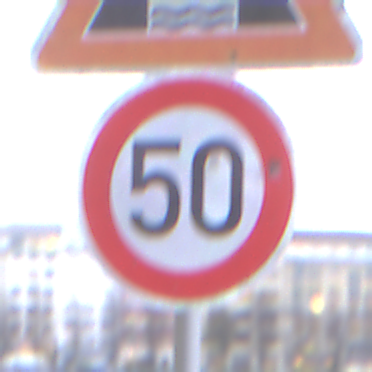
Verkehrszeichen: Geschwindigkeit50
Zusatzzeichen oben: BeweglicheBruecke
Umgebung: Outdoor, Urban
Tageszeit: MorningAfternoon
Wetter: Overcast
Licht: Natural
Jahreszeit: NotSpecified
Kontrast: LowContrast